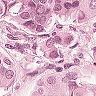
Metastatic tissue present: yes